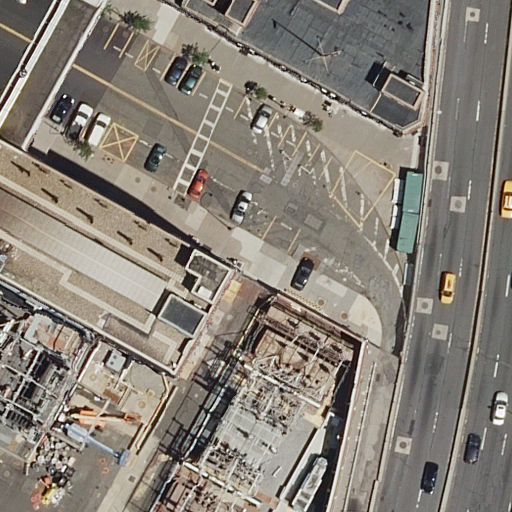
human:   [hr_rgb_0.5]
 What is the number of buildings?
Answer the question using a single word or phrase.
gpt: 3

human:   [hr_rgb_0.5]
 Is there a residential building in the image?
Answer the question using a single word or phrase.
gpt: yes

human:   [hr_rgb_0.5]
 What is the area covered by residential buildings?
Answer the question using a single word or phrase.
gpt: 1557m2

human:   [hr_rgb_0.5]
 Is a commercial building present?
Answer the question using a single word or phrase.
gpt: no

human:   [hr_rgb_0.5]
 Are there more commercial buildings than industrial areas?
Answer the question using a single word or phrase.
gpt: no

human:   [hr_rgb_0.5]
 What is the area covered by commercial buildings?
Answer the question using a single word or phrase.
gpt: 0m2

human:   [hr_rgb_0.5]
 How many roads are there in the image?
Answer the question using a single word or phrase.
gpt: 3

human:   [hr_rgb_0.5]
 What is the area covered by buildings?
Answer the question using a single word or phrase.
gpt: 1613m2

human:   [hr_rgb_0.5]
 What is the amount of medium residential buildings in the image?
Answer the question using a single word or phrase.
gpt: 1

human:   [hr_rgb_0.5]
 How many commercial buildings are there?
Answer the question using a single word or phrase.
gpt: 0

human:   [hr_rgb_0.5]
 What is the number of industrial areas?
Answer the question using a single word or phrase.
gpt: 1

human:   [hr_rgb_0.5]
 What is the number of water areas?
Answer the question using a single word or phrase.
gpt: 0

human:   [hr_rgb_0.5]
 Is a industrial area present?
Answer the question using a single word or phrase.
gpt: yes

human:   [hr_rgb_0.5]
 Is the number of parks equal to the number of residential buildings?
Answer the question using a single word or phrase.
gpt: no

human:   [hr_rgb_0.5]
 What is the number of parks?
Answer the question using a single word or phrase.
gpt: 1

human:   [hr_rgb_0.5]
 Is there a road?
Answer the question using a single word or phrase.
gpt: yes

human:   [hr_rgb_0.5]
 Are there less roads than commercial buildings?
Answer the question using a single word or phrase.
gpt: no

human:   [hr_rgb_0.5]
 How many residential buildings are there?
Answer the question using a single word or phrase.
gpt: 2

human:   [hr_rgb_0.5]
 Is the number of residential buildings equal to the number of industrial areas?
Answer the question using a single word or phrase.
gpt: no

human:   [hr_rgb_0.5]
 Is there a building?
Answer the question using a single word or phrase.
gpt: yes

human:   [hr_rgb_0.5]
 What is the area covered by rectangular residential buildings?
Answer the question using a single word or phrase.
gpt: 285m2

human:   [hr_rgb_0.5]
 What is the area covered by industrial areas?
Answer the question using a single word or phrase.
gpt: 10218m2

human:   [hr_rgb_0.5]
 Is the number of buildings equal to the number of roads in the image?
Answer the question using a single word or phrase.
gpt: yes

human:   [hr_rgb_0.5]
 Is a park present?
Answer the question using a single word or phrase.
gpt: yes

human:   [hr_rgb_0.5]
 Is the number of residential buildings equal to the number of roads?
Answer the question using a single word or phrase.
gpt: no

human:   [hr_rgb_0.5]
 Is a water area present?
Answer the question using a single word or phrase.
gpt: no

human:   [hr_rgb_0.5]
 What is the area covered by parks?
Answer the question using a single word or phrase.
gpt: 8197m2

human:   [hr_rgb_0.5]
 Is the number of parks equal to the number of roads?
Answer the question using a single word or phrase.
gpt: no

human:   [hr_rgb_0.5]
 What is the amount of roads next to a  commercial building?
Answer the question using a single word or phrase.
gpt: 0

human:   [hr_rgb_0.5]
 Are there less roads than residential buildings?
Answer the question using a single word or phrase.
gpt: no

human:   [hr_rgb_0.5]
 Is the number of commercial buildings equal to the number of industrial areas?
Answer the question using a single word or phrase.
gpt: no

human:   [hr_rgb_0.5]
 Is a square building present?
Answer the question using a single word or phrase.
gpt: no

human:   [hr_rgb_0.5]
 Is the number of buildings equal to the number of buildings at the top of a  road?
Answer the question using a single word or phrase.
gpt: yes

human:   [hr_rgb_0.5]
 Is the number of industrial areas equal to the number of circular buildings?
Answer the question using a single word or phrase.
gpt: no

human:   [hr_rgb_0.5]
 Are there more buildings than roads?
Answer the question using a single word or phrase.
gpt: no

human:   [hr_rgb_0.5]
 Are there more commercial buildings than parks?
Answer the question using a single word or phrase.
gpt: no

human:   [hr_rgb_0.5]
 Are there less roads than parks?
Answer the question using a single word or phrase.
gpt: no

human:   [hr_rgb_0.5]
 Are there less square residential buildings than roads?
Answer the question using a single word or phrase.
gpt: yes

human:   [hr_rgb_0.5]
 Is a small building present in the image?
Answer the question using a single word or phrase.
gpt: yes

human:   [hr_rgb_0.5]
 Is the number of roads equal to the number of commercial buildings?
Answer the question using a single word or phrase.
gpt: no

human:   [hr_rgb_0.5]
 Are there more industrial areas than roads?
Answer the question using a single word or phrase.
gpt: no

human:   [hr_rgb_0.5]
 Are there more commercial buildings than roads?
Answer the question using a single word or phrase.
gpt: no

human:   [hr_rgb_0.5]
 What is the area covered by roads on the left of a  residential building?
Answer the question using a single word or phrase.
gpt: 0m2

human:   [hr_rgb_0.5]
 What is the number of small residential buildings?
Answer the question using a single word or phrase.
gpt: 0

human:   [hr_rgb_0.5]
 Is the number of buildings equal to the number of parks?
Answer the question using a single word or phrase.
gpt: no

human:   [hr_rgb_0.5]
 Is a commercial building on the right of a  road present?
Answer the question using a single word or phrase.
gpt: no

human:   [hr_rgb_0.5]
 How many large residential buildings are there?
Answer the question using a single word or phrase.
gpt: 1

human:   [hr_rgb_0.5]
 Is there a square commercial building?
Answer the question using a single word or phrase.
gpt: no

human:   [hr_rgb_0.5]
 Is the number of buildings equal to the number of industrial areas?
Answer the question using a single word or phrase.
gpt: no

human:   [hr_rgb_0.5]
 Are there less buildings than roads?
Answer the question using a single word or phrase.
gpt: no

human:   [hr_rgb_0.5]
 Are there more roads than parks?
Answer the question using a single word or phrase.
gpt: yes

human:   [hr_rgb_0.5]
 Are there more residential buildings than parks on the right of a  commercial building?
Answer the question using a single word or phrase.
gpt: yes

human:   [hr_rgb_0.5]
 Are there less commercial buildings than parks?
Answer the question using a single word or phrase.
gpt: yes

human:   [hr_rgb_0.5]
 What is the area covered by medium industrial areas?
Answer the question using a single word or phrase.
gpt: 0m2

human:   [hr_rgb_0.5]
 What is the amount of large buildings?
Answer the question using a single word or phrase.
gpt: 1

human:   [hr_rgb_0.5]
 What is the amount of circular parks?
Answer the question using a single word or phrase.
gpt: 0

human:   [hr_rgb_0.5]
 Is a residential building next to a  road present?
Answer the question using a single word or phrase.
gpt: yes

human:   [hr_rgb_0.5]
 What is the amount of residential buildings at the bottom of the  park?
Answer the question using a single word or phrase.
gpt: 0

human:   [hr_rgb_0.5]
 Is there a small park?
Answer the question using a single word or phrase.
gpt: no

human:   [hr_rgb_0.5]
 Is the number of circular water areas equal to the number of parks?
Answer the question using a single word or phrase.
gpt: no

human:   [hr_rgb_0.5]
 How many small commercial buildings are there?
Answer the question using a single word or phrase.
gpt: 0

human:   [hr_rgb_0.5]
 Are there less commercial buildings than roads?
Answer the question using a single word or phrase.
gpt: yes

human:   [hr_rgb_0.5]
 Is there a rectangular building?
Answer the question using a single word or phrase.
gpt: yes

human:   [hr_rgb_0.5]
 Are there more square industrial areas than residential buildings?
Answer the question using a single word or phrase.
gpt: no